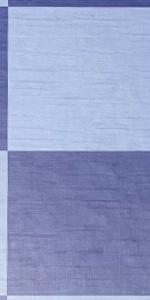
Label: Empty